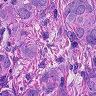
Metastatic tissue present: yes